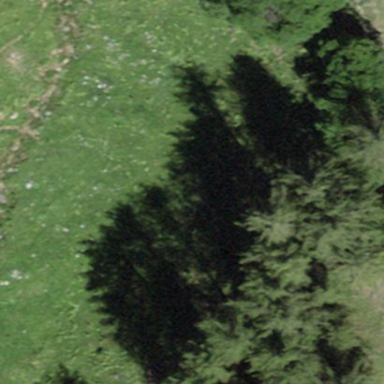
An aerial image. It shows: Mixed woodland area with various types of leaves.